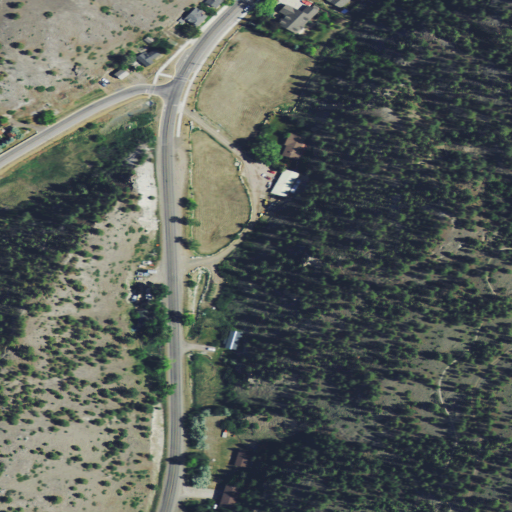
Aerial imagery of valley in Montana named Orofino Gulch containing evergreen forest, low intensity development, grassland, shrub, open development, mixed forest, and medium intensity development